Field crop: maize
Growth stage: 2
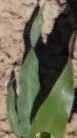
Species: maize